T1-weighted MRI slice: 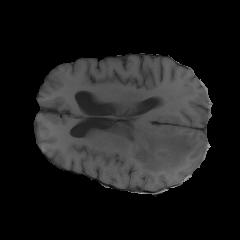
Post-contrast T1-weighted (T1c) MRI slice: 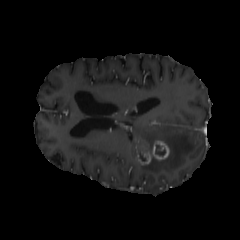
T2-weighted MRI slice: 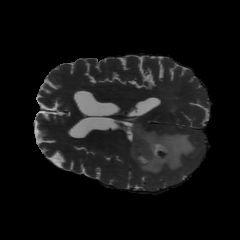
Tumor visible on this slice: yes